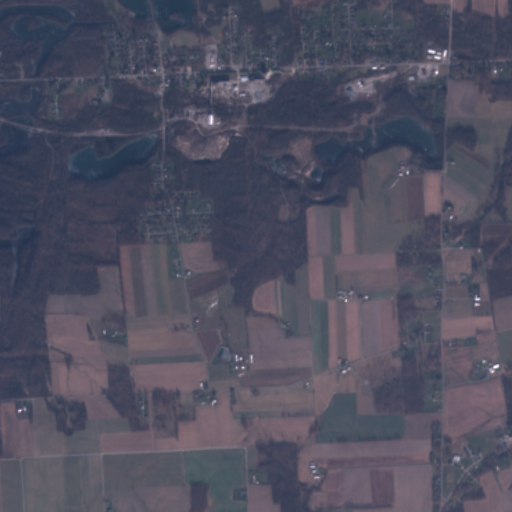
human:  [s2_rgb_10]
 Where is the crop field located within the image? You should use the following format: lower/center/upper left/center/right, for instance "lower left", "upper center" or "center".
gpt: The crop field is located in the upper left of the image.
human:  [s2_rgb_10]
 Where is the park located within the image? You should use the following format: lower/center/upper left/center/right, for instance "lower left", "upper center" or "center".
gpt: The park is located in the upper center of the image.
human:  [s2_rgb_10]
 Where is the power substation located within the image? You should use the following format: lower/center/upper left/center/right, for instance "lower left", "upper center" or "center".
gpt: The power substation is located in the upper center of the image.
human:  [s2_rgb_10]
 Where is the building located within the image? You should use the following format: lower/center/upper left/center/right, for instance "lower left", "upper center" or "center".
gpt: The building is located in the upper center of the image.
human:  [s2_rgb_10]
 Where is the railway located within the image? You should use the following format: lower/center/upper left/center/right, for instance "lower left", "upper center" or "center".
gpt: The railway is located in the upper of the image.
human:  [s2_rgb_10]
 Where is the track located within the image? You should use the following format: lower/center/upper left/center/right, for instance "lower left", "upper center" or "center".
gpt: There is no track in the image.